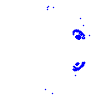
Particle: kaon